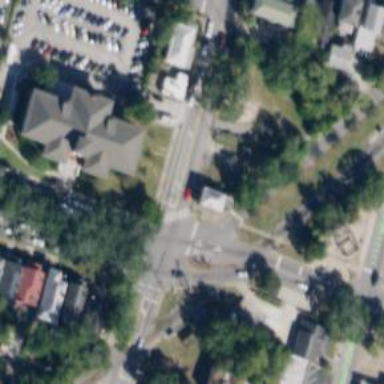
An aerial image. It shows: Level crossing with lights at railway intersection.